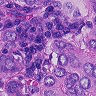
Metastatic tissue present: yes